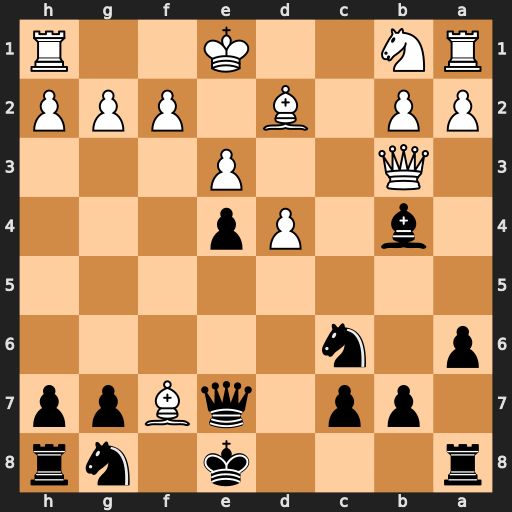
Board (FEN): r3k1nr/1pp1qBpp/p1n5/8/1b1Pp3/1Q2P3/PP1B1PPP/RN2K2R
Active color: b
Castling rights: KQkq
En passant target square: -
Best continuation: Qxf7 Qxf7+ Kxf7